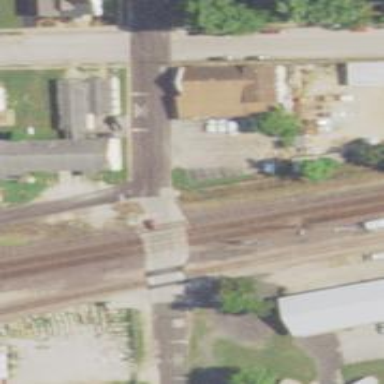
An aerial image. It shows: Level crossing along the railway.